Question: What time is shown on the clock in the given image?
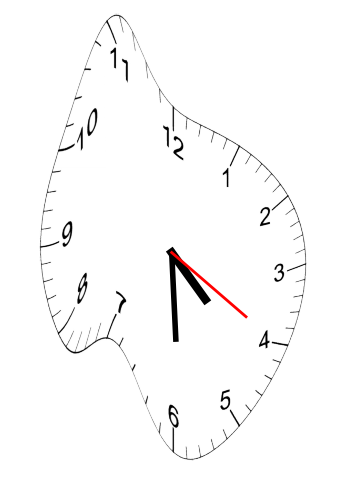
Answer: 04:29:20